Question: I am running 3 PCs on ADSL 2 router. I have 4 MBPS Broadband. When all the PCs run simultaneously, slow browsing is experienced.
On pinging Google DNS 'ping 8.8.8.8 -t' I receive irregular "Request Timed Out" response after few replies.
I inquired my Internet Service Provider and they say yes it's normal. I want to make sure whether its OK to receive irregular "Request Timed Out" responses or if there's any fault in wiring, router or isp?

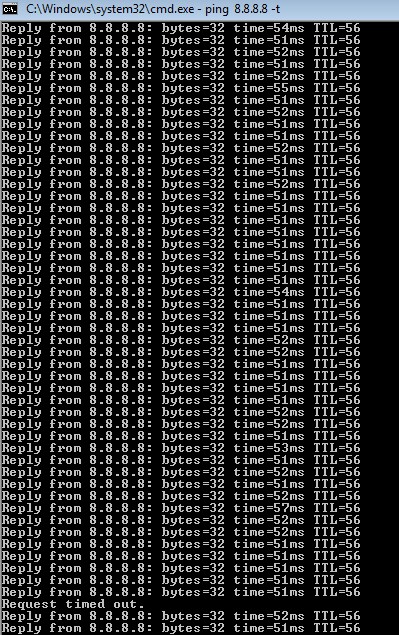
Answer: the browsing speed is not only depend on ISP but also how good router you
are using .
when you connecting three PCs and using it simultaneously , your router
have to serve them one by one it cannot server all PCs at same time
causing loss of ping .